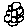
Label: flower